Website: macys
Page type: customer-info-address
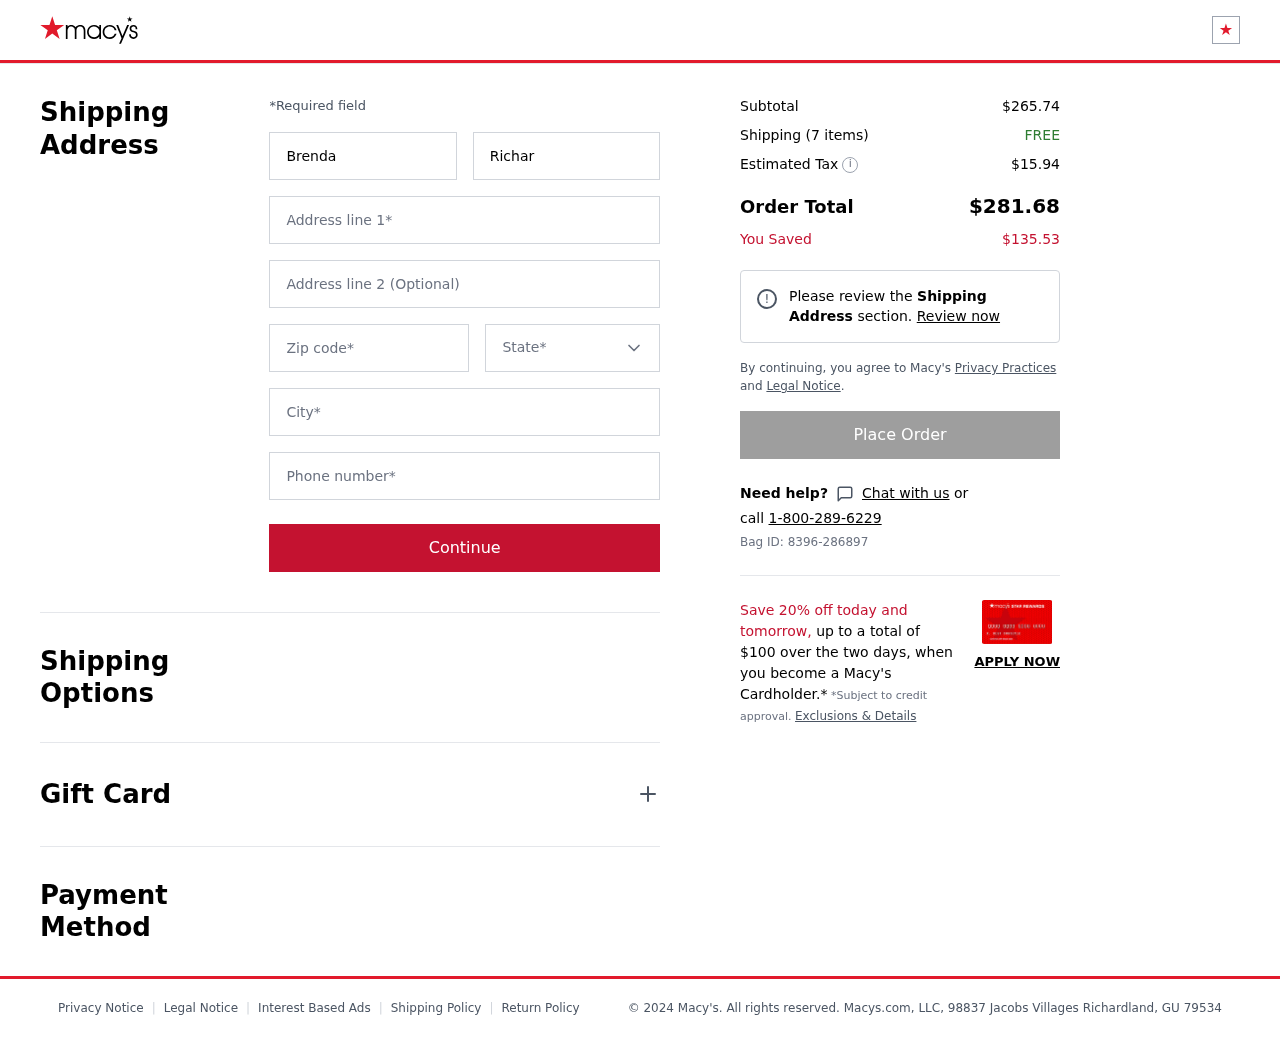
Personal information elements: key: PII_CITY
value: Richardland
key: PII_FIRSTNAME
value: Brenda
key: PII_LASTNAME
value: Richardson
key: PII_PHONE
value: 2713648881
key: PII_POSTCODE
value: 79534
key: PII_STATE
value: GU
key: PII_STREET
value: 98837 Jacobs Villages
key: PII_STREET2
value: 52727 Jeffrey Roads Apt. 266
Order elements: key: ORDER_SUBTOTAL
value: $265.74
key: ORDER_NUM_ITEMS
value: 7
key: ORDER_SHIPPING_COST
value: FREE
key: ORDER_TAX
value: $15.94
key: ORDER_TOTAL
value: $281.68
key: ORDER_SAVINGS
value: $135.53
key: ORDER_BAG_ID
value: Bag ID: 8396-286897